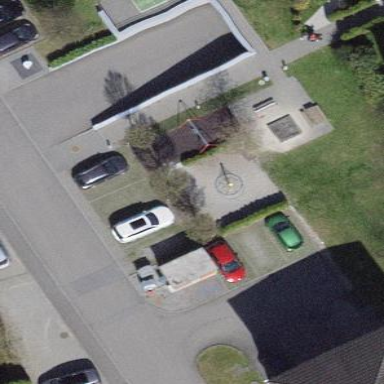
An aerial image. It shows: Street-side parking area.